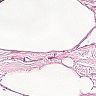
Metastatic tissue present: no